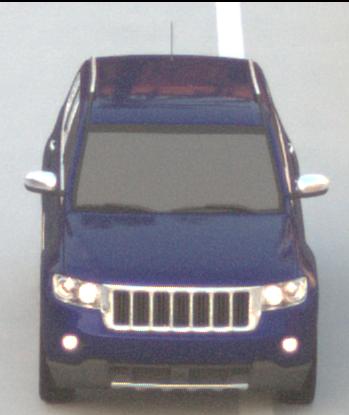
Make: Jeep
Model: Grand Cherokee
Detailed model: WK2
Model produced from: 2010
Model produced until: 2021
Doors: 5
Color: blue
Road condition: dry road
Daytime: sunrise or sunset
Contrast: low contrast